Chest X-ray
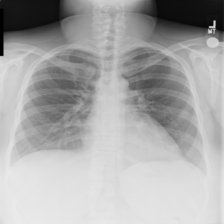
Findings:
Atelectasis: negative
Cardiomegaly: negative
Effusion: negative
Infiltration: negative
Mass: negative
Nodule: negative
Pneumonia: negative
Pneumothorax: negative
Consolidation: negative
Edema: negative
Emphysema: negative
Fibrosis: negative
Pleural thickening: negative
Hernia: negative